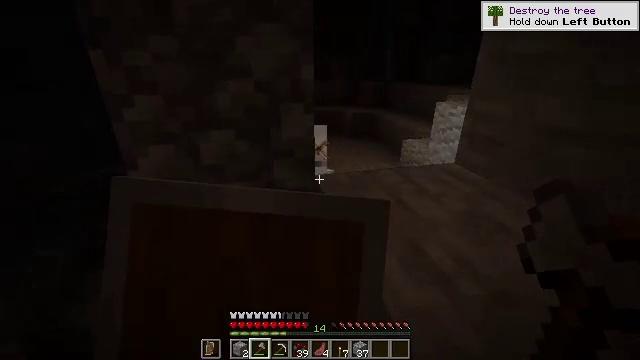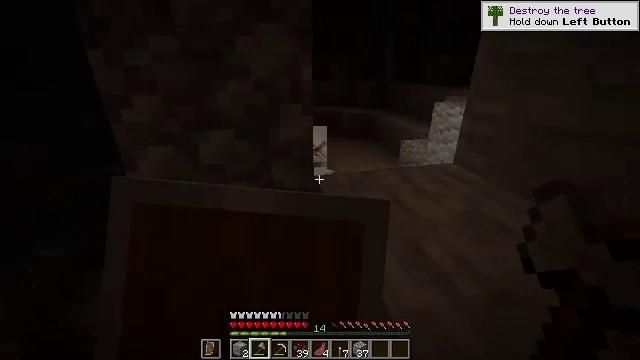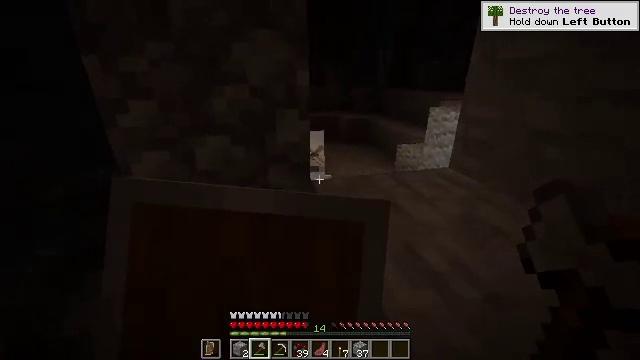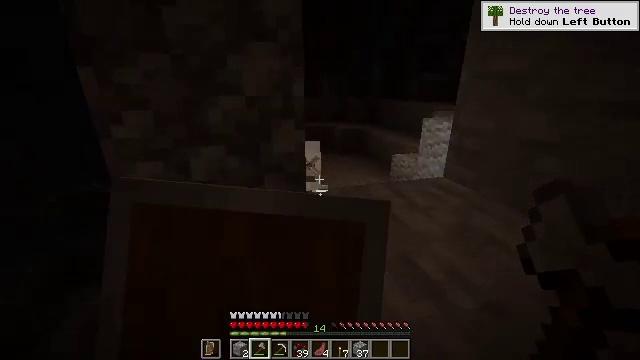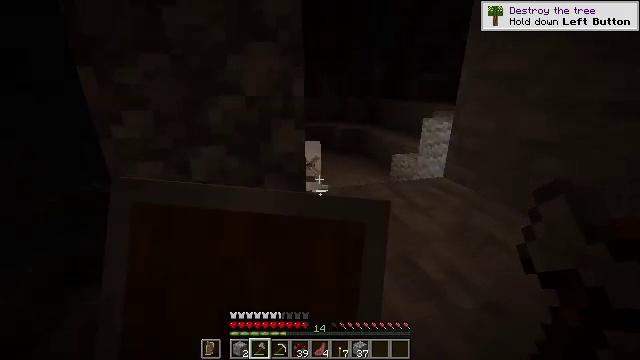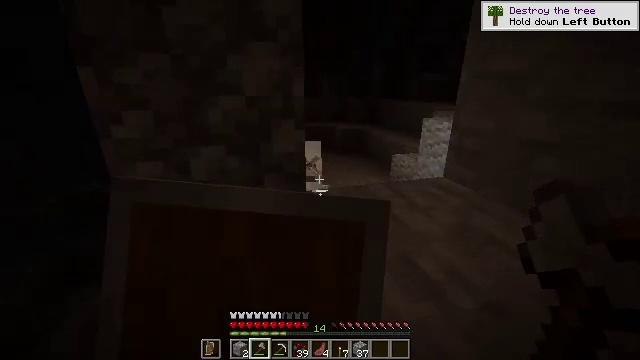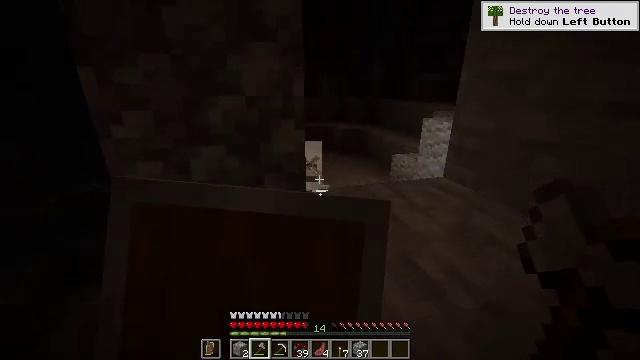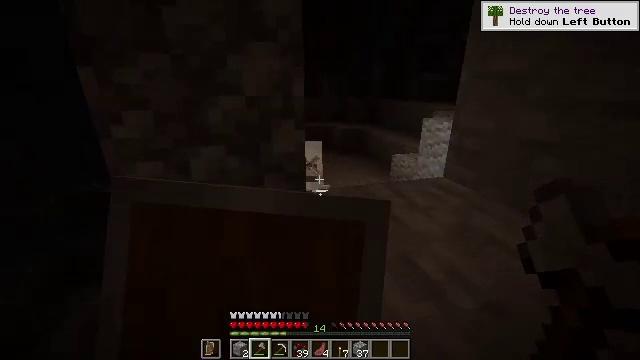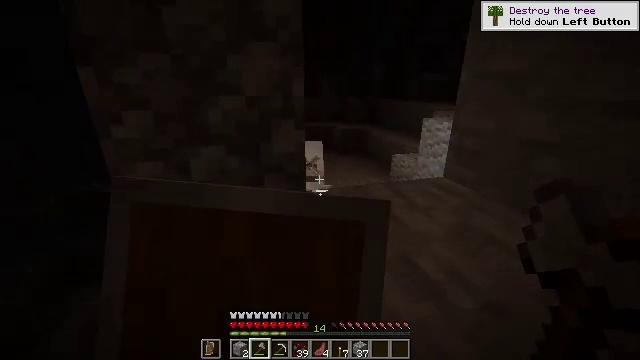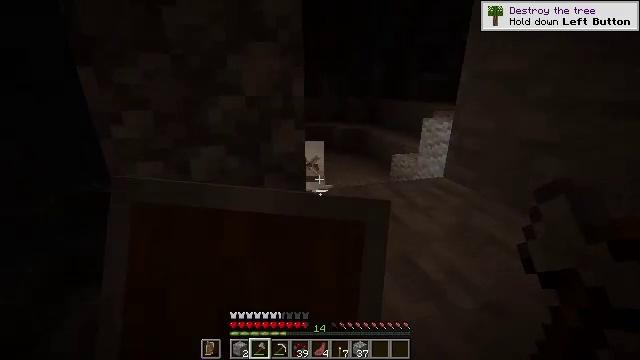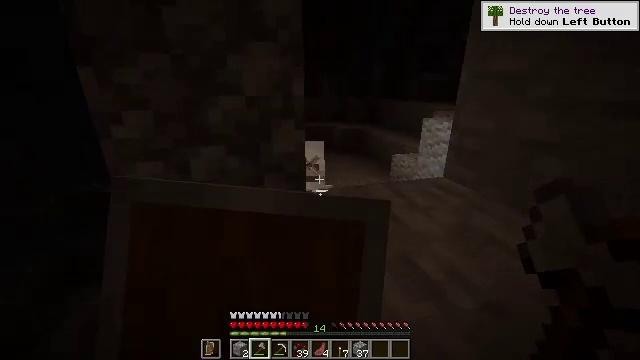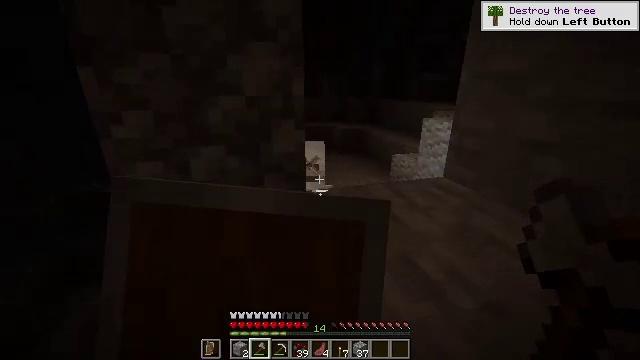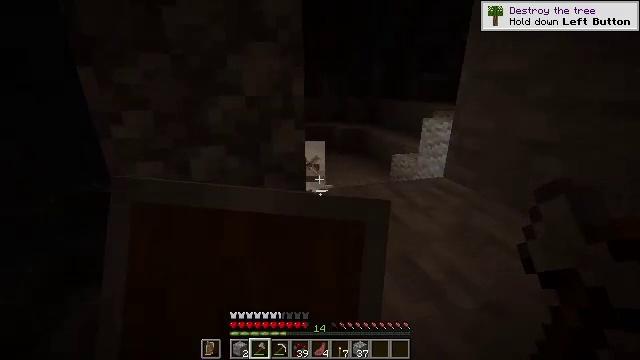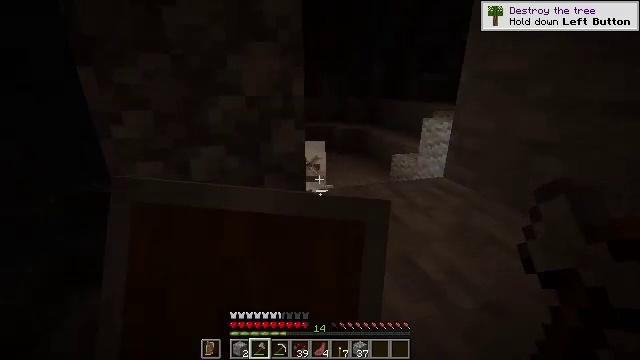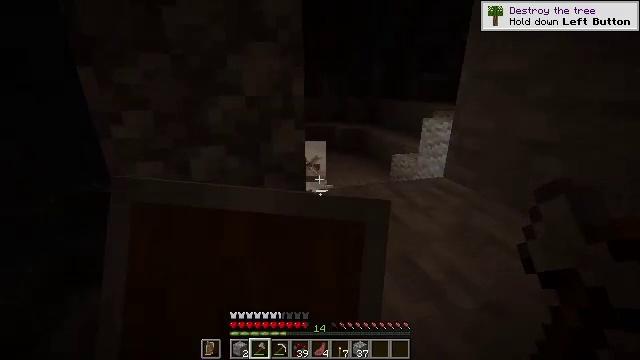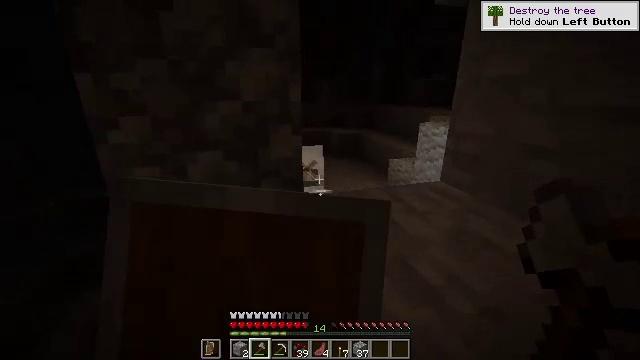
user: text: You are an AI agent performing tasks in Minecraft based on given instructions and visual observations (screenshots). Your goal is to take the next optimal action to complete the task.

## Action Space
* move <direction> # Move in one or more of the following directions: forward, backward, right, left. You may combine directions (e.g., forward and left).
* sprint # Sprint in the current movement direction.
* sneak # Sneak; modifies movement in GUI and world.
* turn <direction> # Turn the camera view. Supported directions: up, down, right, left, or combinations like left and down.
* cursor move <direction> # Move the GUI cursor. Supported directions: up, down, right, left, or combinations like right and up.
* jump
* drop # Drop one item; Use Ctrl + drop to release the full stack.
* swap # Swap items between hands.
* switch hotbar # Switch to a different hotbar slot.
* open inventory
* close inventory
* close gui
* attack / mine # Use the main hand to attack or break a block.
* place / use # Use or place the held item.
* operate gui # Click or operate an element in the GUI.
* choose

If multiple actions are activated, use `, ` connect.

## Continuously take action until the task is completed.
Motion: motion action
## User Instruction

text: Combat the skeleton.
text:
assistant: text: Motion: use / place
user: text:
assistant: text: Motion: turn up, use / place
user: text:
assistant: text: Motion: turn right and up, use / place
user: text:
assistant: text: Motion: use / place
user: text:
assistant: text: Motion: use / place
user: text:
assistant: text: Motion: use / place
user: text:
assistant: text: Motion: use / place
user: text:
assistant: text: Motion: use / place
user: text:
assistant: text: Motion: use / place
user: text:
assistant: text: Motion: use / place
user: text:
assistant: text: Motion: use / place
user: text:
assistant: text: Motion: use / place
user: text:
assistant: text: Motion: use / place
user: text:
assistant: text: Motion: use / place
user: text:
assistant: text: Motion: turn up, use / place
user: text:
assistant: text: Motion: use / place
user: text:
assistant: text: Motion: use / place
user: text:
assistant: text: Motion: use / place
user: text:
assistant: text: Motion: use / place
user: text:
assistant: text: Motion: use / place
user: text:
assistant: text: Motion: use / place
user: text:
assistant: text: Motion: use / place
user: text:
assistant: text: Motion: use / place
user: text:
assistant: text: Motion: use / place
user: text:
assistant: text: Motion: use / place
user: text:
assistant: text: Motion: use / place
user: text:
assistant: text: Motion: use / place
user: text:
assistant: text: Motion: use / place
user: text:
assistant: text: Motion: use / place
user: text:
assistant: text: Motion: use / place